Question: how can I write an iOs 7 app that has sections whose navigation is based on the <URL> element? Just like twitter's Home, Discover and Activity sessions, in picture below

How can I do this? I want 3 sections too. Does Xcode's Storyboard have any special feature to help me accomplish this?
I'm quite a newbie in iOS development and I appreciate any help you could give me.
Thanks in advance!
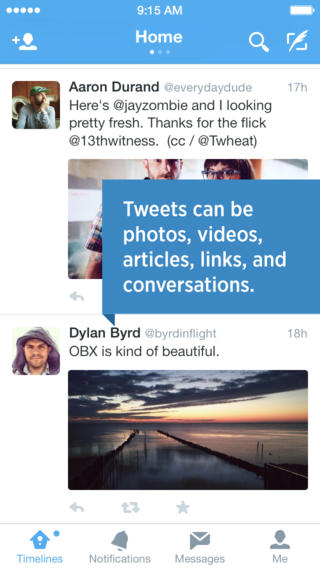
Answer: An app like that can be set up with a UITabBarController at the root. The first tab would be a UIPageViewController. In the UIPageViewController would have 3 pages. Each of the pages would be a UITableViewController.